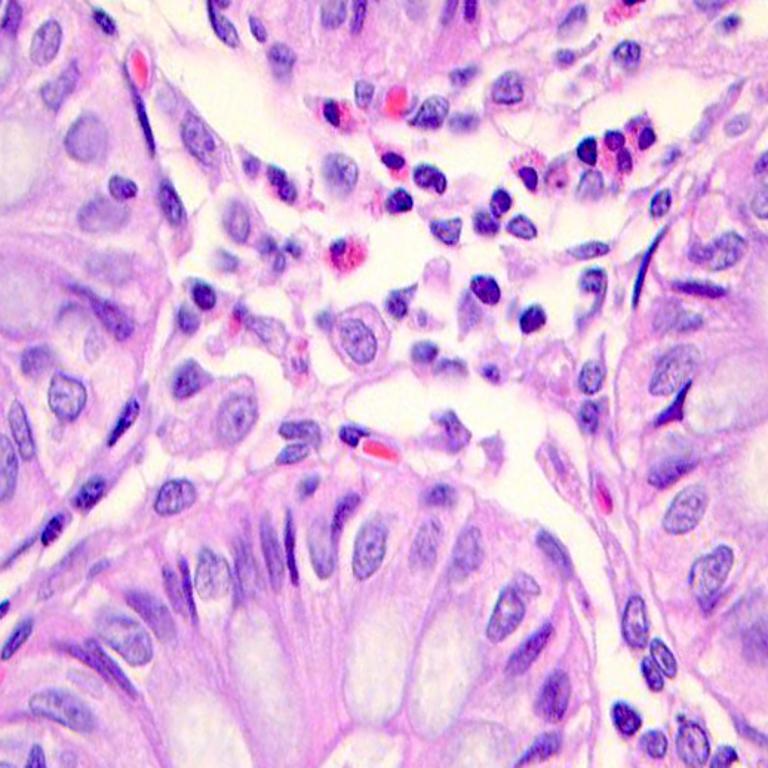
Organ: colon
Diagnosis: benign